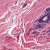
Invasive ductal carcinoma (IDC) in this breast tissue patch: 0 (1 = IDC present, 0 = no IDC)